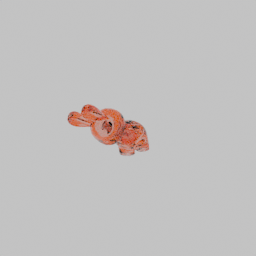
Label: tools